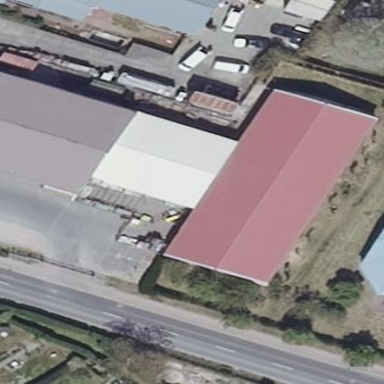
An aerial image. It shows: Commercial building.